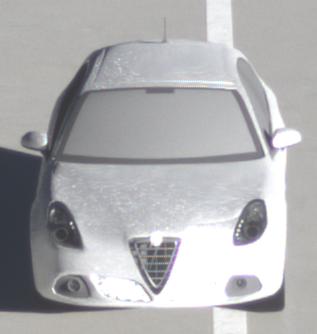
Make: Alfa Romeo
Model: Giulietta 1.4 TB 16V
Detailed model: Giulietta (940)
Model produced from: 2010/05
Model produced until: 2013/03
Doors: 5
Color: white
Road condition: wet road
Daytime: morning or afternoon
Contrast: high contrast